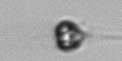
Label: Apedinella